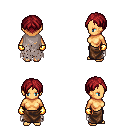
a pixel art fantasy rpg character, female body template, human, tanned skin, gray tattered cape, robe skirt, brunette parted hairstyle, gold gloves, four views (front, back, left, right), 2x2 character sprite sheet, small pixel art, hard edges, no anti-aliasing